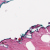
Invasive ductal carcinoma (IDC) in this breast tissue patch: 0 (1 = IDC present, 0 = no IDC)